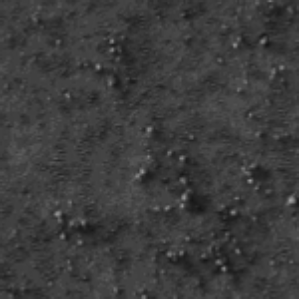
Label: frost